На рисунке (a) показан металлический маховик. Он имеет $n$ спиц длины $l$ и может вращаться вокруг оси $OO'$. Маховик находится в однородном магнитном поле индукции $B$, направленном параллельно валу маховика. Обод маховика с помощью металлических щёток соединяется с резистором сопротивления $R$, катушкой индуктивности $L$ и валом в единую цепь. При решении задачи пренебрегите сопротивлением вала и маховика, а также трением при вращении. Изначально маховик находится в состоянии покоя, и к нему прикладывают момент сил $M$.
Найдите его угловую скорость $\Omega_0$ и ток через резистор $I_0$, когда вращение стабилизируется.   Когда по достижении стационарного вращения внешний момент сил $M$ перестаёт действовать, угловая скорость маховика и ток через резистор будут меняться со временем. В зависимости от значения $R$ зависимости $\Omega(t)$ и $I(t)$ будут иметь разный вид. На рисунках (b) и (c) представлены по 6 графиков зависимостей $\Omega(t)$ и $I(t)$ соответственно. На каждом графике момент времени, когда момент $M$ обнуляется, принят за начальный момент времени $t=0$, и в этот момент угловая скорость маховика равна $\Omega_0$, а ток через резистор — $I_0$. Масштабы всех графиков по $\Omega$, $I$ и $t$ одинаковы.
Выберите те из графиков $\Omega(t)$, которые могут отражать возможное движение маховика в дальнейшем, и сопоставьте им соответствующие графики $I(t)$.
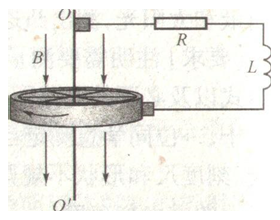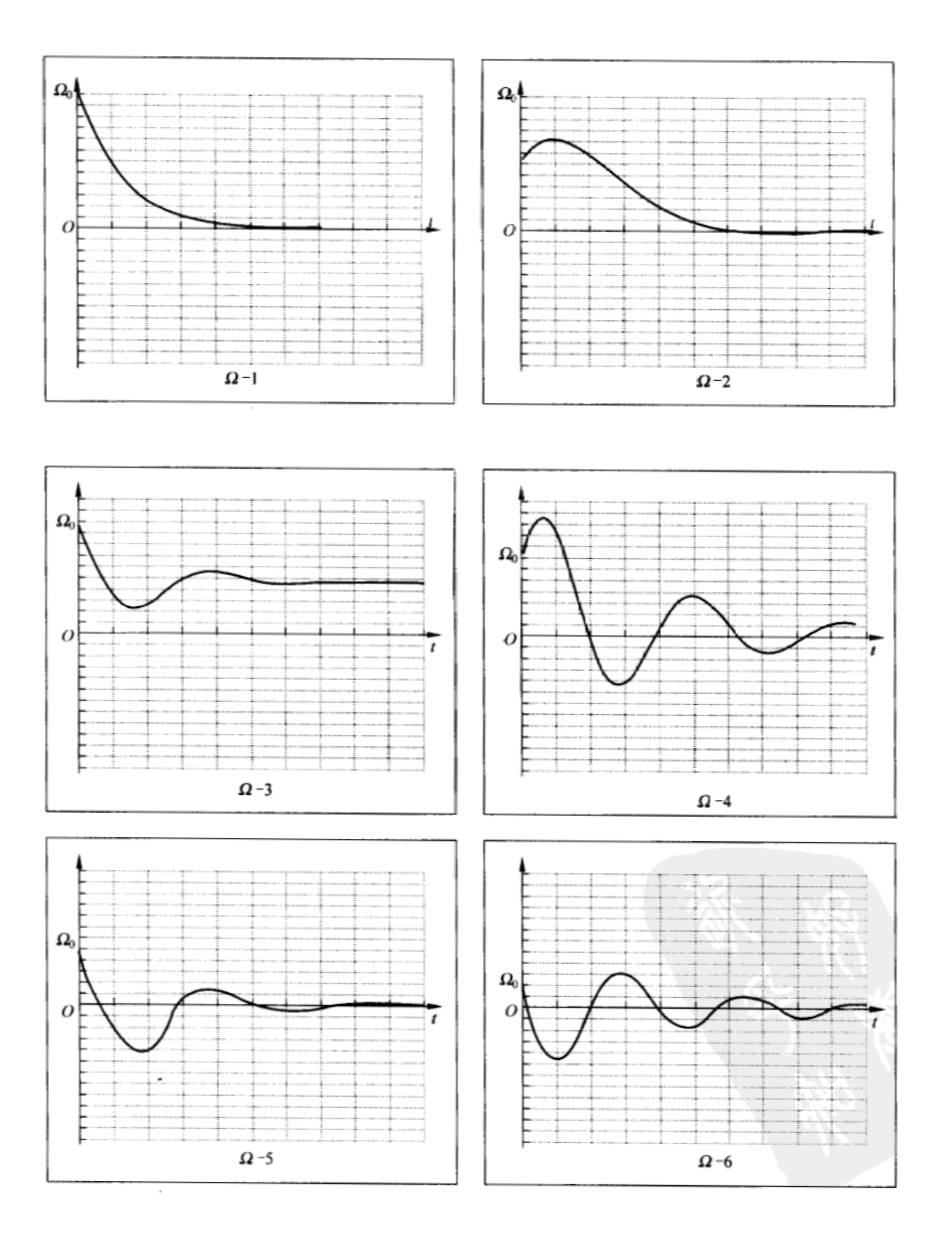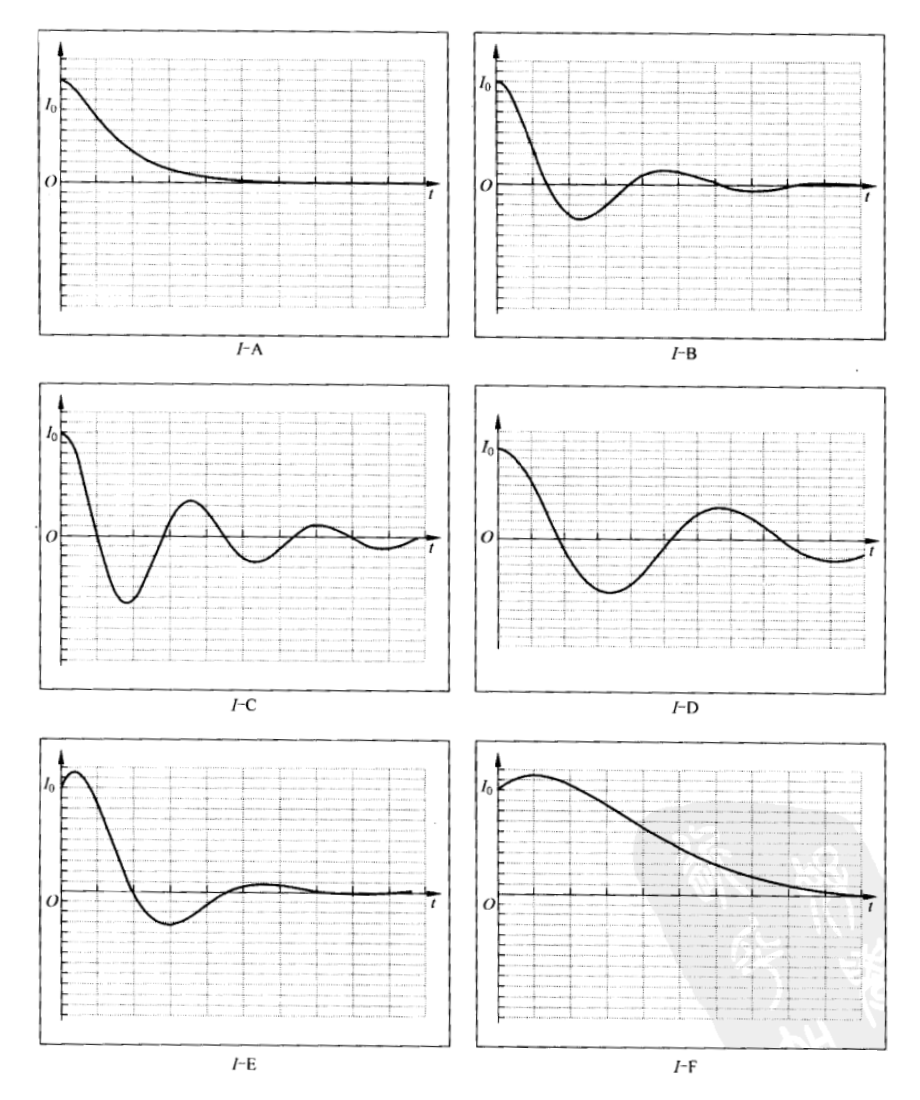
Найдите его угловую скорость $\Omega_0$ и ток через резистор $I_0$, когда вращение стабилизируется.
Ответ: \[\Omega_0=\frac{4MR}{l^4B^2},\ I_0=\frac{2M}{l^2B}.\]

Выберите те из графиков $\Omega(t)$, которые могут отражать возможное движение маховика в дальнейшем, и сопоставьте им соответствующие графики $I(t)$.
Ответ: \[\Omega-1\ \leftrightarrow\ I-A,~\Omega-2\ \leftrightarrow\ I-B,~\Omega-6\ \leftrightarrow\ I-C.\]
Темы:
T, Электромагнетизм, Электромагнитная индукция, Китайские, RL-цепи